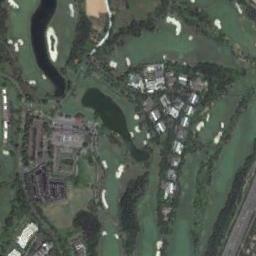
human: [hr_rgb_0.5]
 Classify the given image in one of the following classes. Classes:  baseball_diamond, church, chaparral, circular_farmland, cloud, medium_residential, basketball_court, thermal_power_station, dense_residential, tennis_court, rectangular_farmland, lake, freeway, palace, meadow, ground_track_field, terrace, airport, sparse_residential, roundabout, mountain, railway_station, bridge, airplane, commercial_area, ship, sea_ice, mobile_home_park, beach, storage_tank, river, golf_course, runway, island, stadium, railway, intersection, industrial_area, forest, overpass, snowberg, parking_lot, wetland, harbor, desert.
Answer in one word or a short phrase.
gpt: golf_course